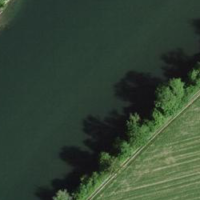
EUNIS habitat code: 15
Species observed at this site:
Humulus lupulus